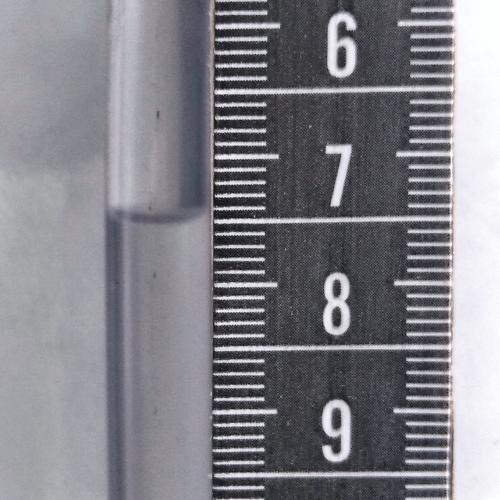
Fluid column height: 7.5 cm